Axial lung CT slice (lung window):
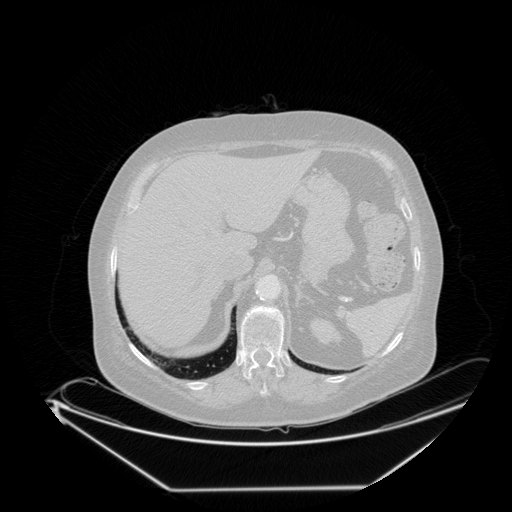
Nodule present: no